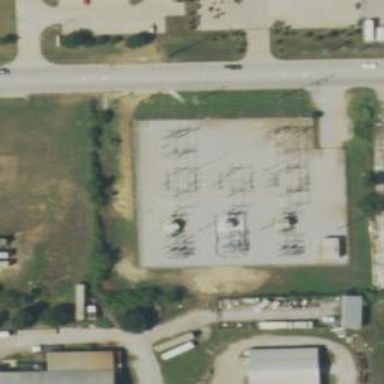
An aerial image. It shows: Outdoor distribution level power substation.